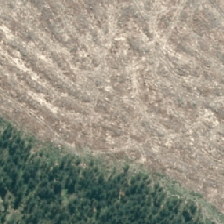
Land cover: harvested_forest